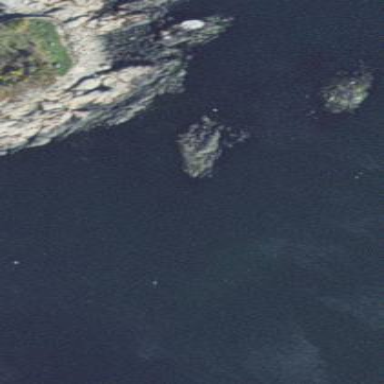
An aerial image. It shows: Rocky tidal area.